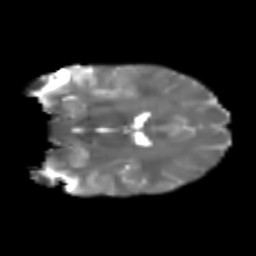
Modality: T2w
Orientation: coronal
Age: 23
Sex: male
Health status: healthy